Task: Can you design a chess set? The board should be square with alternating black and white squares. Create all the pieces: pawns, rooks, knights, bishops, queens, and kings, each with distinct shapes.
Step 622:
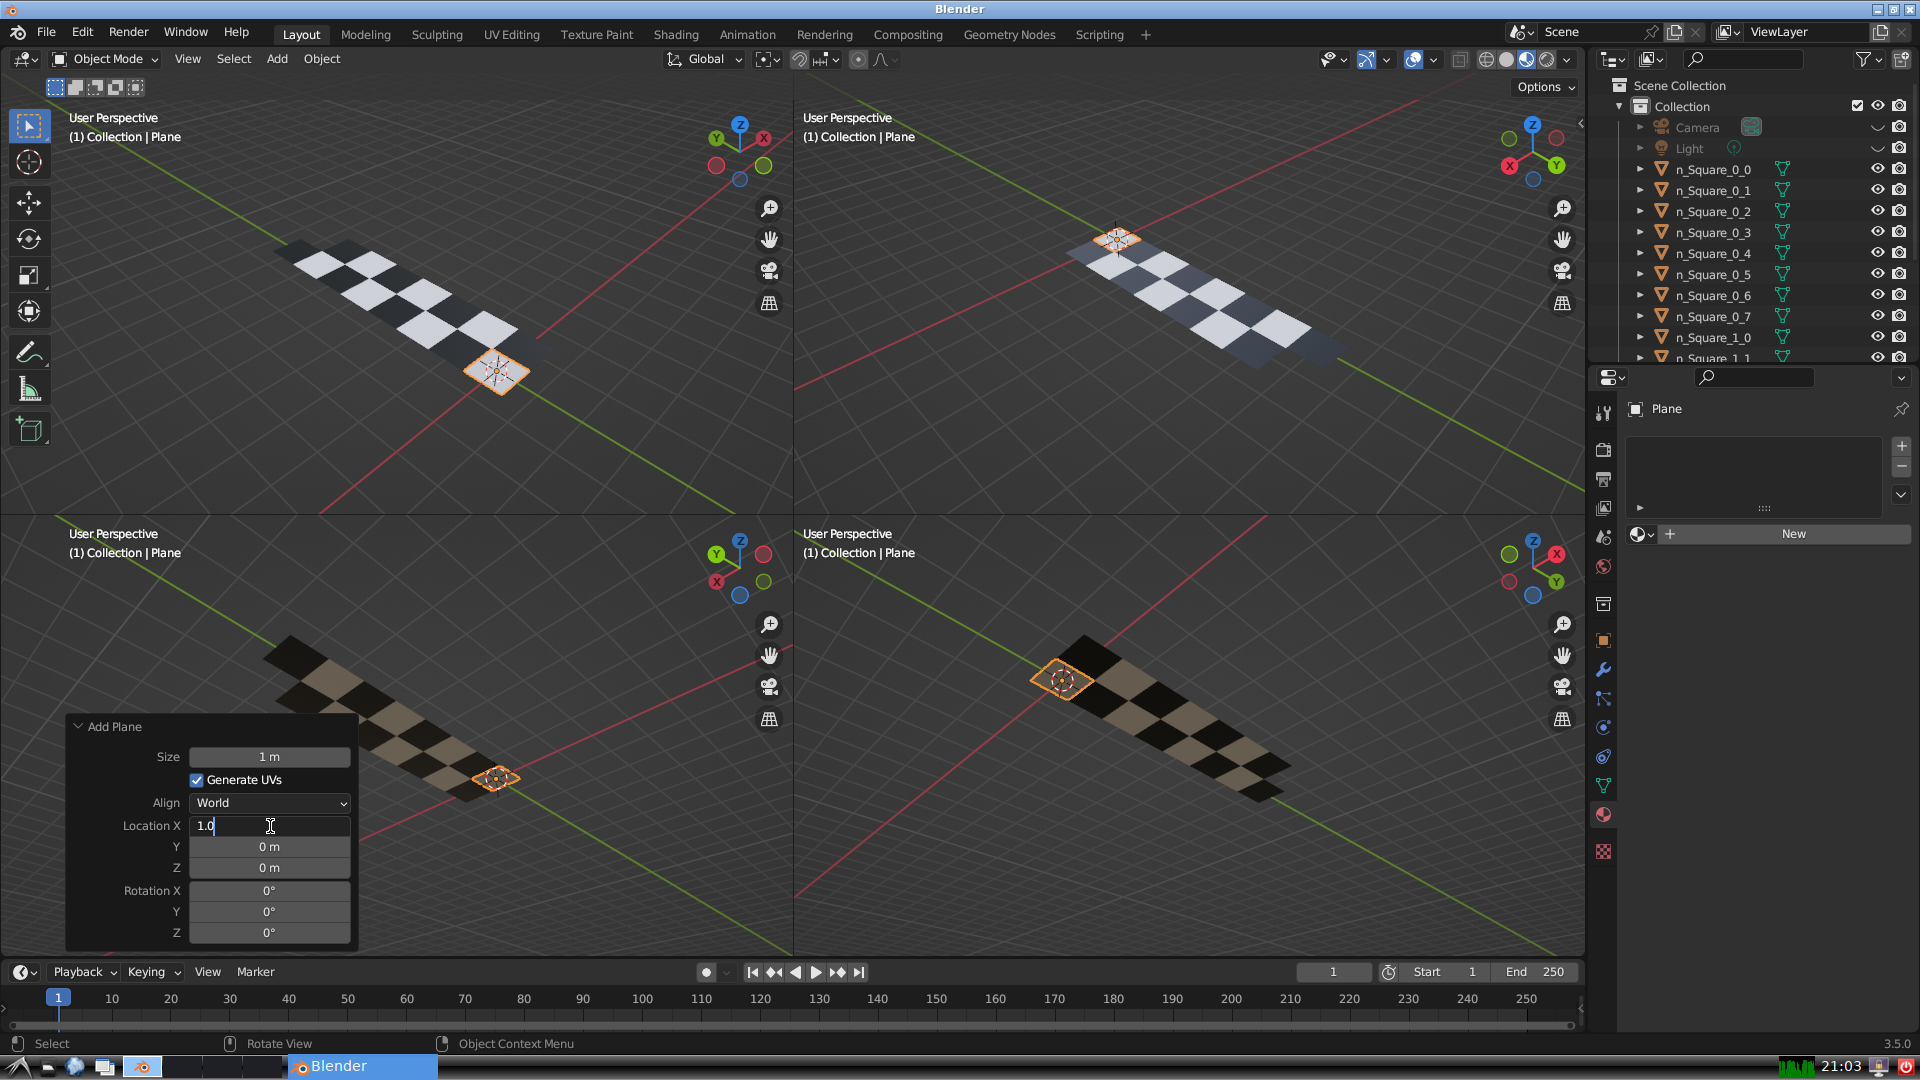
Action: {"key_press": ['Return']}